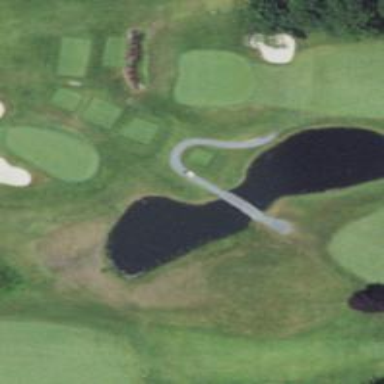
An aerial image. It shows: Water hazard on golf course. The hazard is natural water feature.